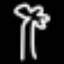
Label: palm tree